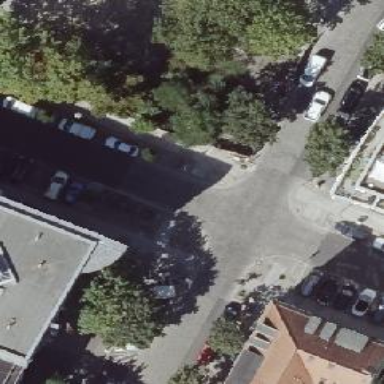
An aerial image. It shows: Residential road with asphalt surface. There are separate sidewalks on both sides. There is parking lane on the right side and parallel parking on the left side of the street.